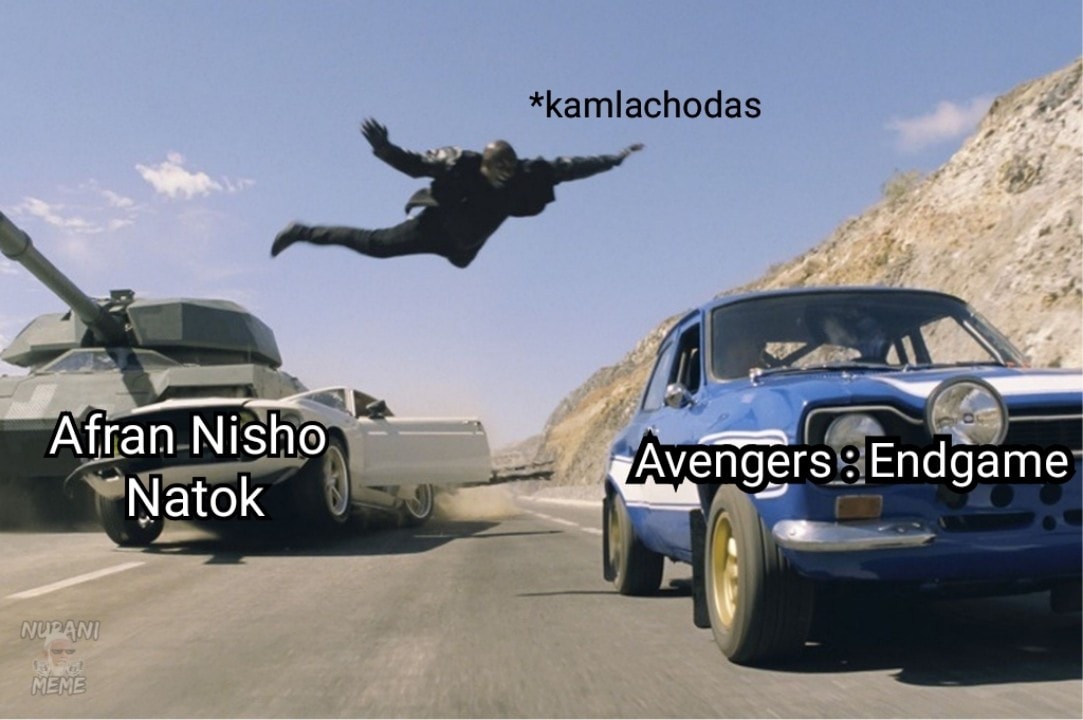
Caption: Afran Nisho Natok  *kamlachodas     Avengers : Endgame
Label: non-hate